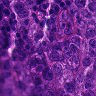
Metastatic tissue present: yes